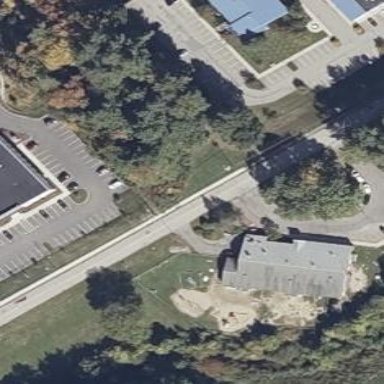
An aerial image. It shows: Paved parking area.